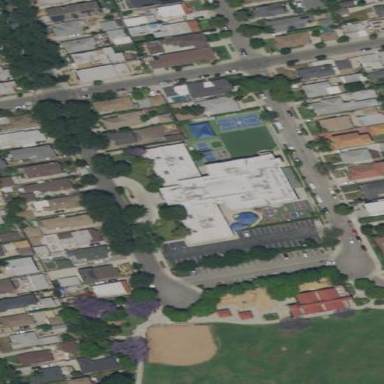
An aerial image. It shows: School building.